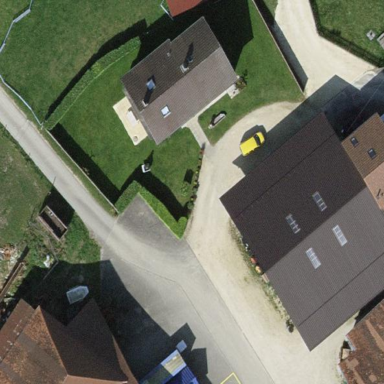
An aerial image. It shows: Farm building.